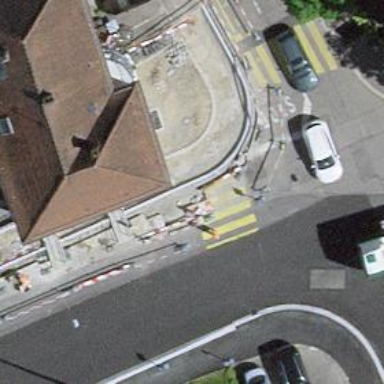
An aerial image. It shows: Cafe.